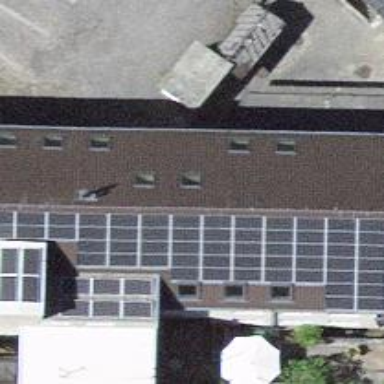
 consisting of solar photovoltaic panels."